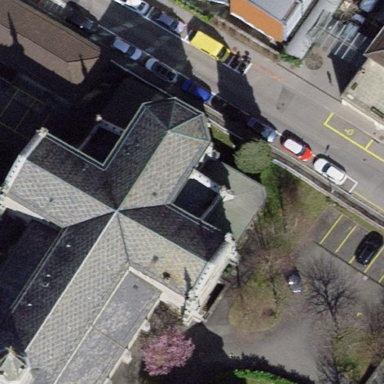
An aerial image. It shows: Building that is place of worship.